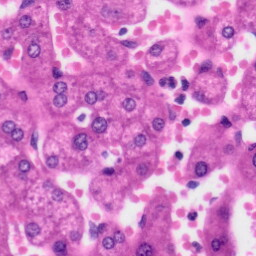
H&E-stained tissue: Liver